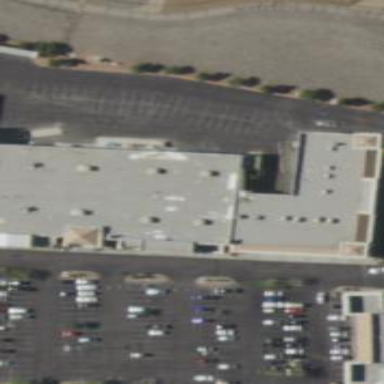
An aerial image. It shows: Building.